Question: I'm trying to make an API call to Box using Postman, but I get a 401 Unauthorized Access error even though the token is valid. I got the token using OAuth2 Token generator:
'''
{
"access_token": "lbPtcZ0YVALIDTOKENiTp8yXZ",
"expires_in": 3790,
"restricted_to": [],
"refresh_token": "7d0eLGF3cA2uKv9GlhigBMKCo4bQREFRESHTOKENSBdNkNQtAms5K56A9",
"token_type": "bearer"
}
'''
Here's my Postman instance:

Am I not entering my parameters correctly in Postman? Am I missing something?
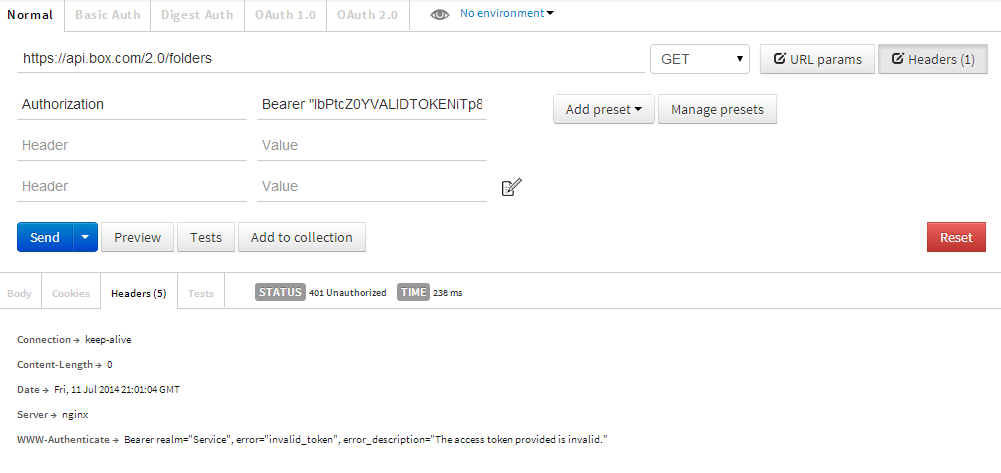
Answer: There is also no GET endpoint for folders without an ID
<URL>
Try
<URL>